Question: I've created an app draft in the Google Play Console. In the App Releases screen, I was asked to choose whether or not I'd like to enroll my app in Google Play App Signing. I do want to enable this feature, but I am confused as to whether I should press the Continue button or the Reuse Signing Key button.

I've got 2 apps published in the store already - one of them is enrolled in Google Play App Signing and is signed with a JKS keystore that I will refer to as X, and the other one is not enrolled and uses a different keystore - keystore Y. My new app, the draft, uses keystore X (the one used in the app that has Google Play App Signing enabled).
Since keystore X is already being used in an app which has Google Play App Signing enabled, is Reuse Signing Key or Continue the correct option to choose for the new app?
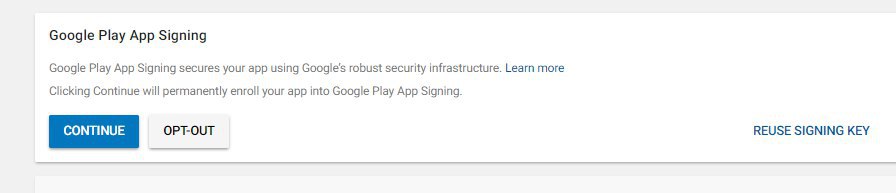
Answer: Press continue. You only need "re-use signing key" in very limited cases where you need two apps to be signed with the same key to share code execution.